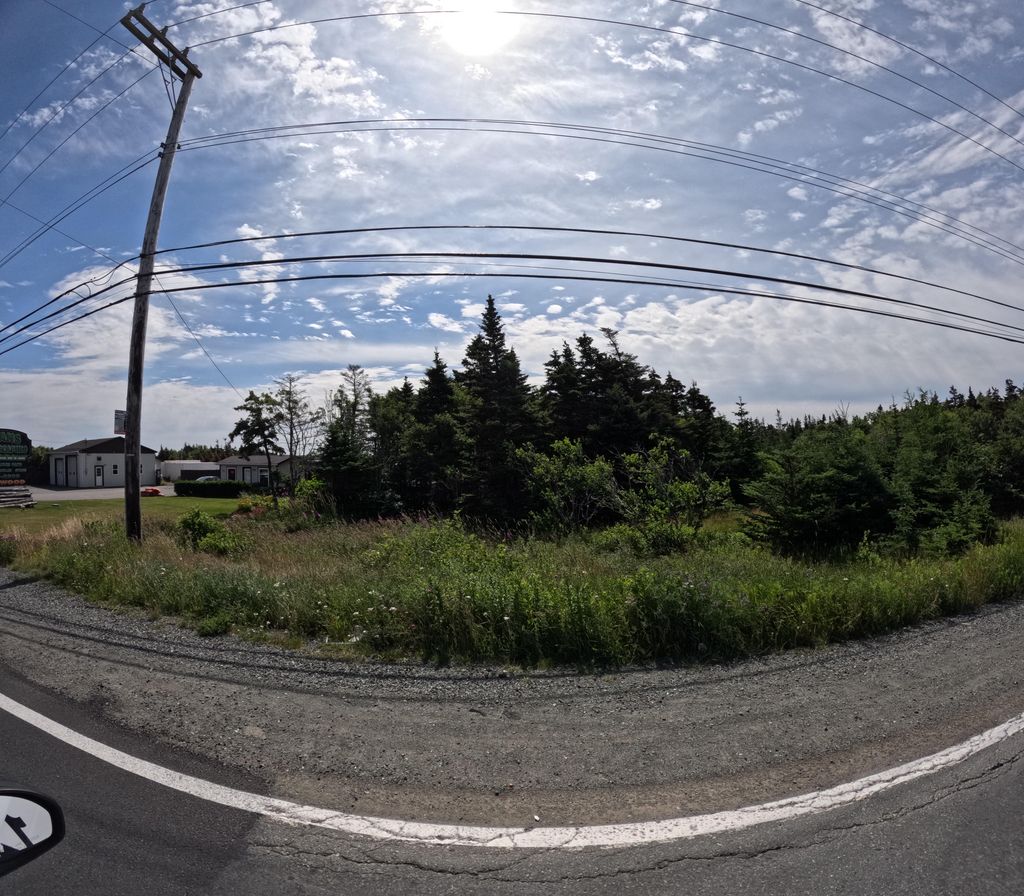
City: st_johns